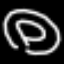
Label: donut